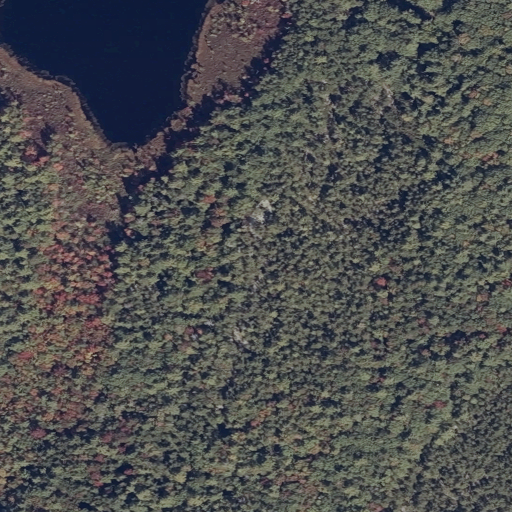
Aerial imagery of mountain in Maine named Sam Day Hill containing evergreen forest, woody wetlands, mixed forest, and open water